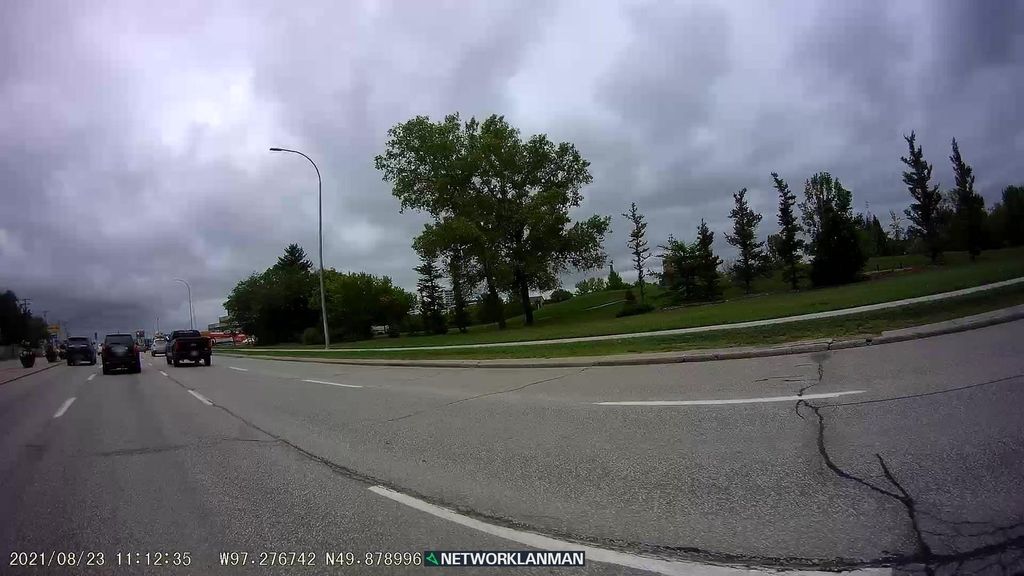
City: winnipeg